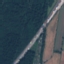
Land use / land cover: Highway